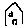
Label: house